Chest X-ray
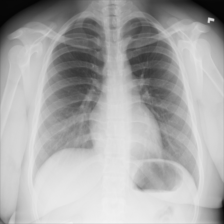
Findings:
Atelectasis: negative
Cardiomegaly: negative
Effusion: negative
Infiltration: negative
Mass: negative
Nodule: negative
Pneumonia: negative
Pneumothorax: negative
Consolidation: negative
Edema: negative
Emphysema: negative
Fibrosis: negative
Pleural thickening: negative
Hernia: negative